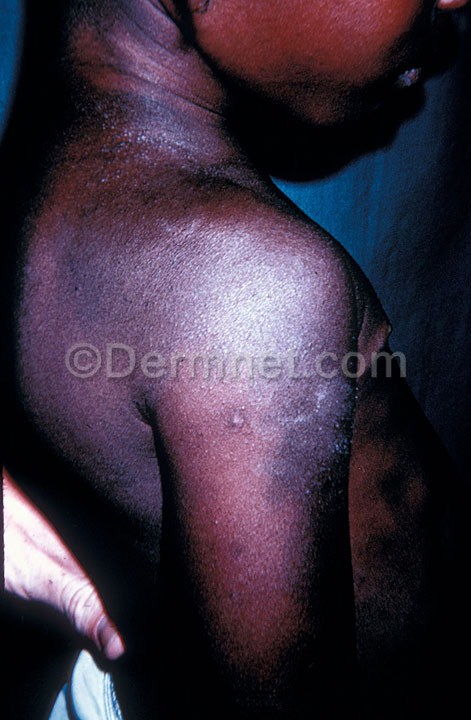
Disease: Melanoma Skin Cancer Nevi and Moles